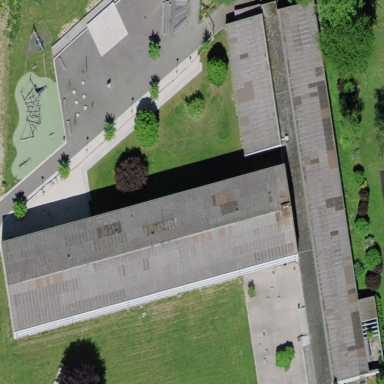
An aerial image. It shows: School building with school amenities.